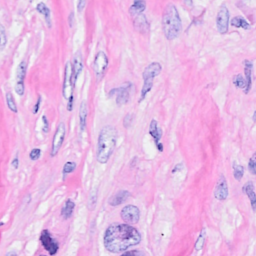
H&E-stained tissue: Breast